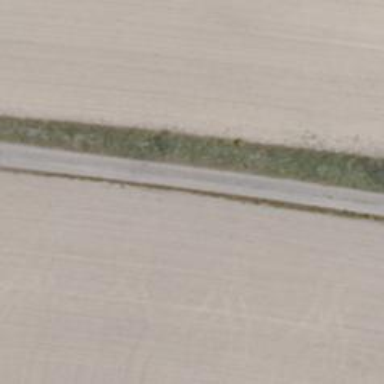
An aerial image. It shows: Service road with compacted surface.